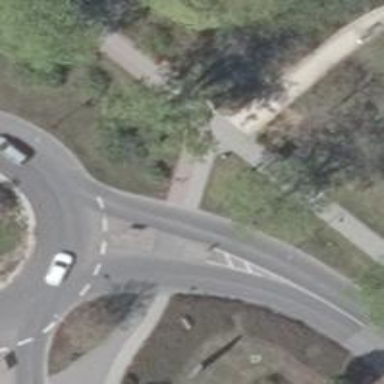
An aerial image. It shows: Marked road crossing with pedestrian island.